Question: I have included a StreetViewPanoramaFragment in my app, but I also want to show a preview of the streetview as seen in the google maps app.

How can I achieve this?
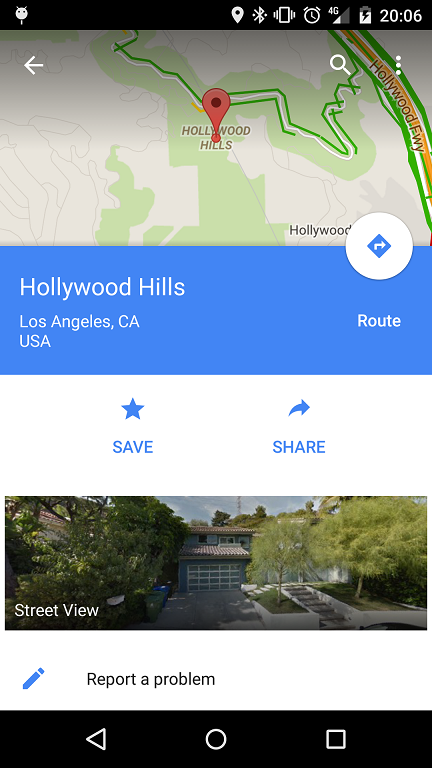
Answer: You can load the street view image by using the <URL>.
You can specify location and image size etc in the image request URL.
'''
private static String imageURL = "https://maps.googleapis.com/maps/api/streetview?size=400x400&location=40.720032,-73.988354&fov=90&heading=235&pitch=10";
'''
For requesting image, You can use Square's Picasso library:
'''
Picasso.with(this).load(imageURL).into(imageView);
'''
Or use Google's Volley library:
'''
// Get the ImageLoader through your singleton class.
mImageLoader = MySingleton.getInstance(this).getImageLoader();
mImageLoader.get(imageURL, ImageLoader.getImageListener(mImageView,
R.drawable.def_image, R.drawable.err_image));
'''
Or use bitmap with stream:
'''
Bitmap bitmap = BitmapFactory.decodeStream((InputStream)new URL(imageUrl).getContent());
imageView.setImageBitmap(bitmap);
'''
You can also check out <URL> about how to get street view image with XML.